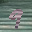
Label: 9